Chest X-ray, PA view. Patient: 44 years old, sex F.
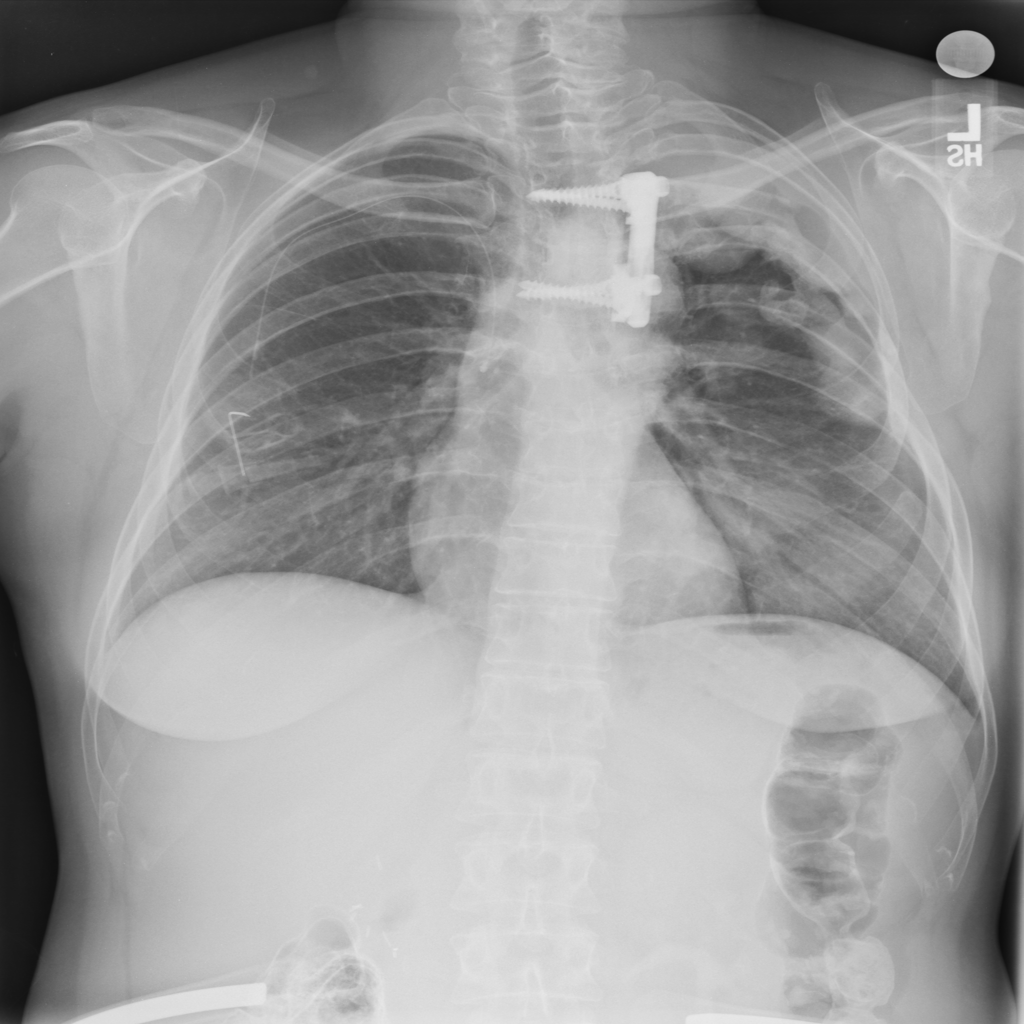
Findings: No Finding